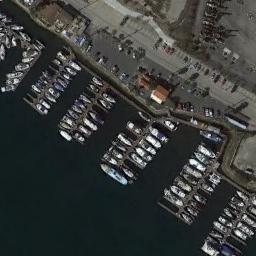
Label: harbor